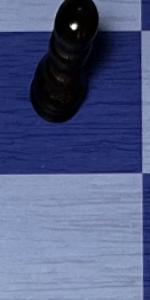
Label: Empty